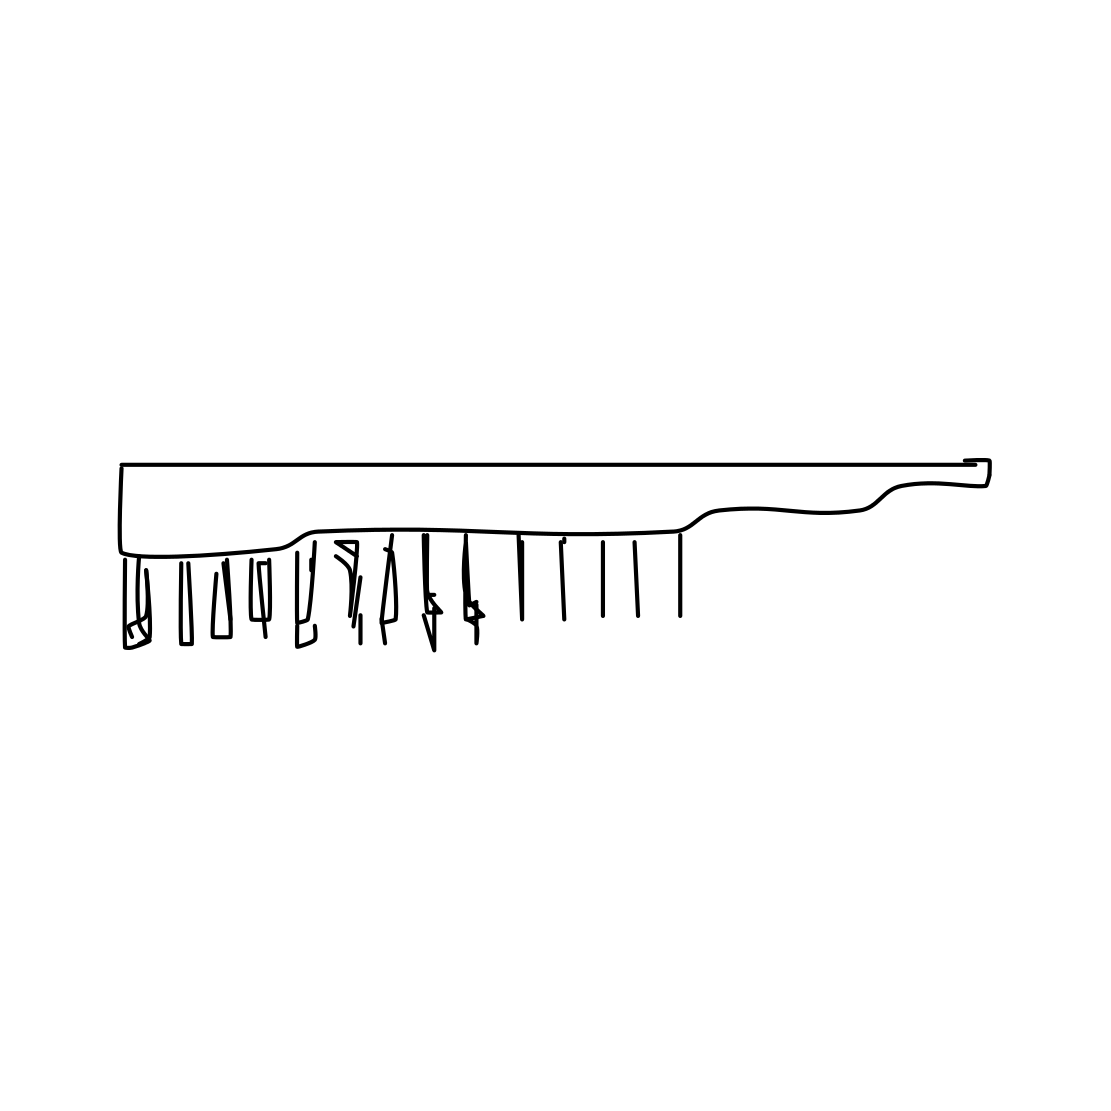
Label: comb